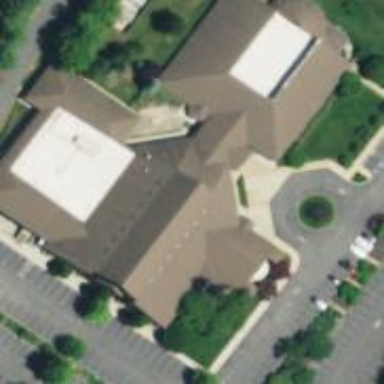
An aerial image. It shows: Church which is place of worship.